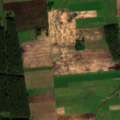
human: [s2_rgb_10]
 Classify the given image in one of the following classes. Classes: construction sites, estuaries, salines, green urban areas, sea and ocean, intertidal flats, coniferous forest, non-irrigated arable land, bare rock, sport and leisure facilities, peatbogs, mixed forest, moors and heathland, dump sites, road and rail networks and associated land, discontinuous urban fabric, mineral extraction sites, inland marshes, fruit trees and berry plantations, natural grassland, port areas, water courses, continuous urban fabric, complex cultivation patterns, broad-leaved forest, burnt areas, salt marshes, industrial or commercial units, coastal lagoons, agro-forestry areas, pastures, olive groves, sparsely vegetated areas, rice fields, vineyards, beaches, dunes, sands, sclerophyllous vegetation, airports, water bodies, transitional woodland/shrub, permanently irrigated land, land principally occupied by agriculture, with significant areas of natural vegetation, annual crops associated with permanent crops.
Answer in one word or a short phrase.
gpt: non-irrigated arable land, complex cultivation patterns, mixed forest